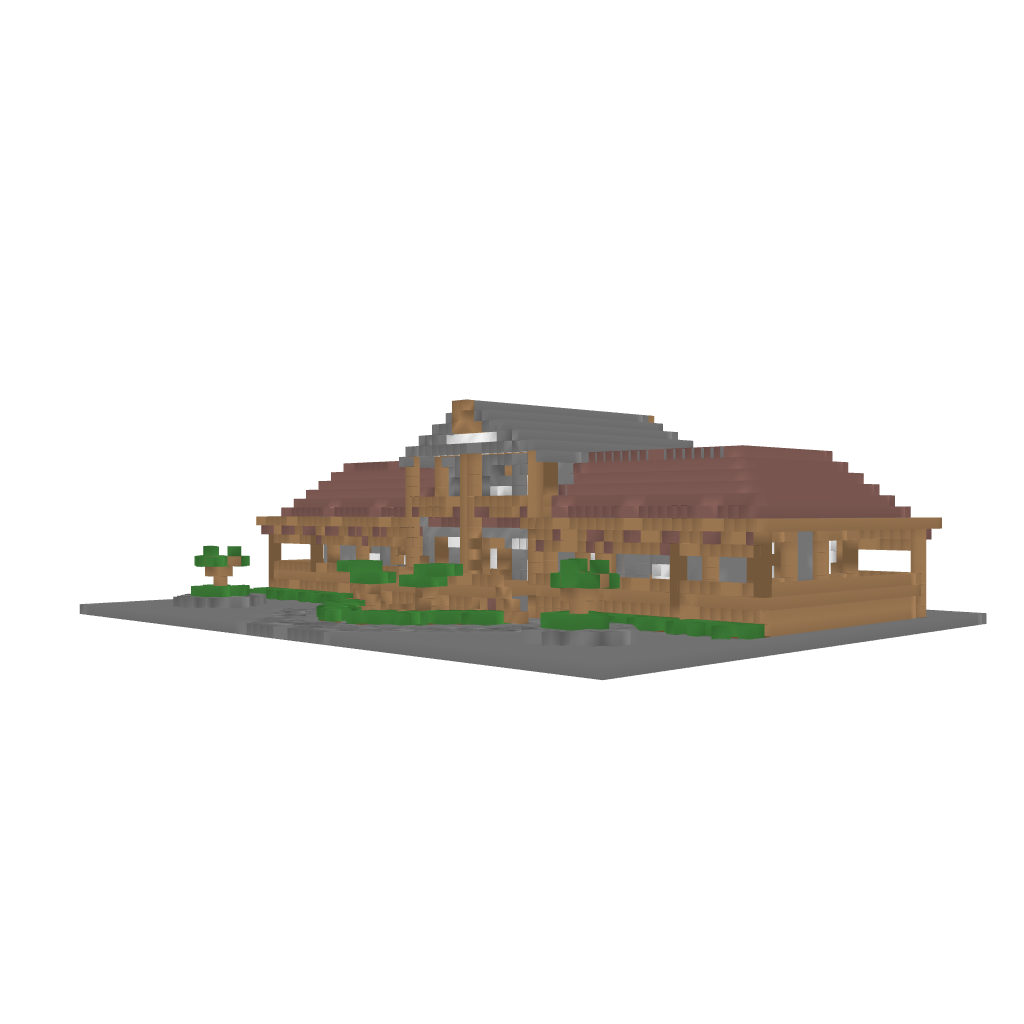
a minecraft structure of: Australian Queenslander House bad low quality